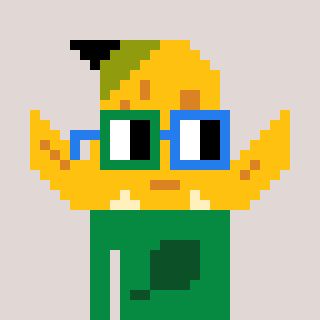
a pixel art character with square green and blue glasses, a banana-shaped head and a green-colored body on a warm background